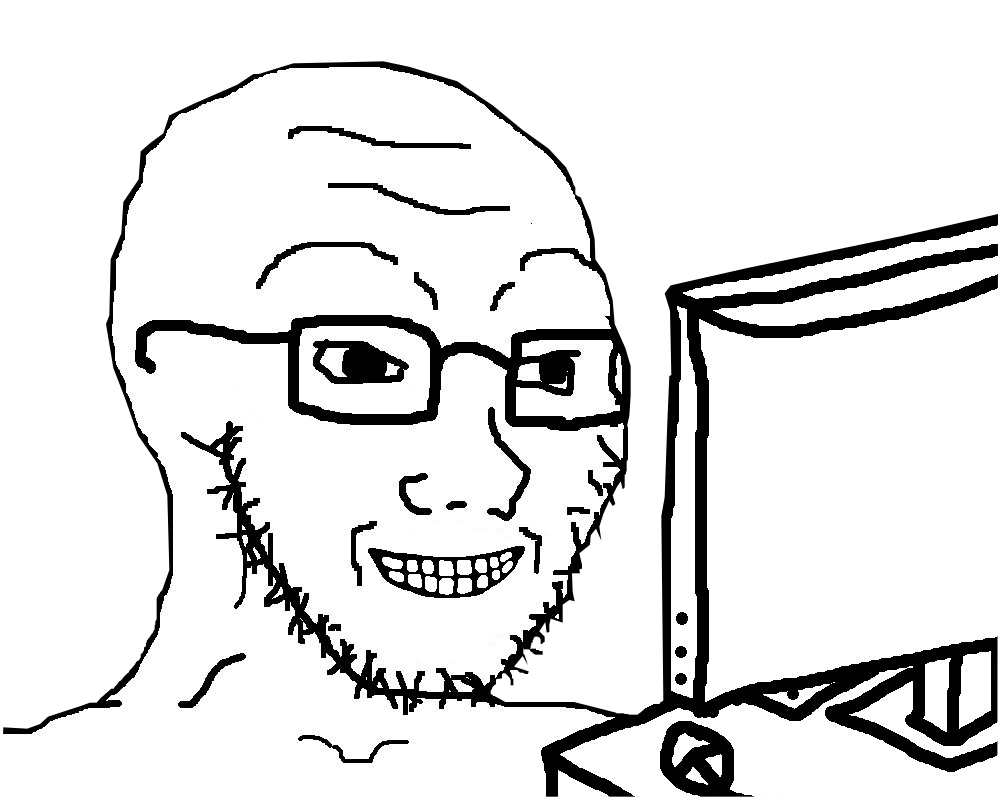
Label: 5_Soyjak